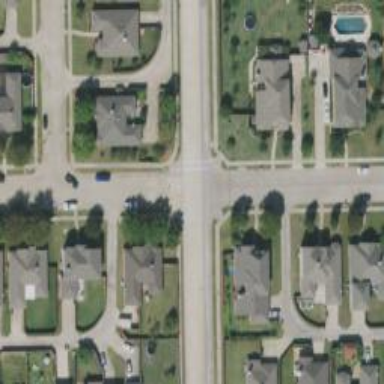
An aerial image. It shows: Tertiary road with separate sidewalks.